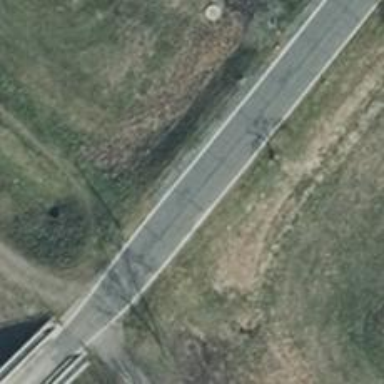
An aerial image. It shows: Tertiary road with asphalt surface.